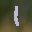
Label: 1